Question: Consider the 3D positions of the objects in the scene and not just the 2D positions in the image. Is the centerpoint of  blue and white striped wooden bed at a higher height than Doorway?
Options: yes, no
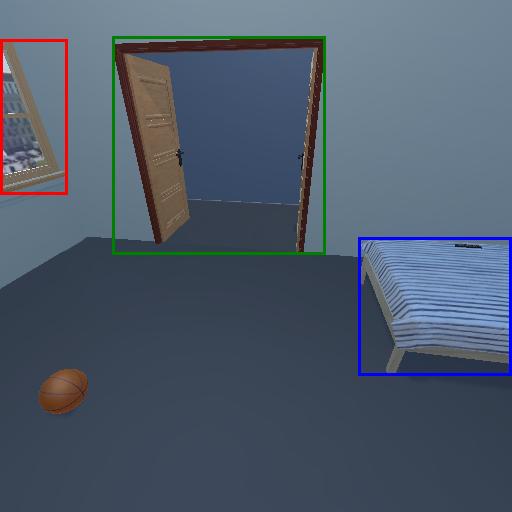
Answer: yes